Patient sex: F
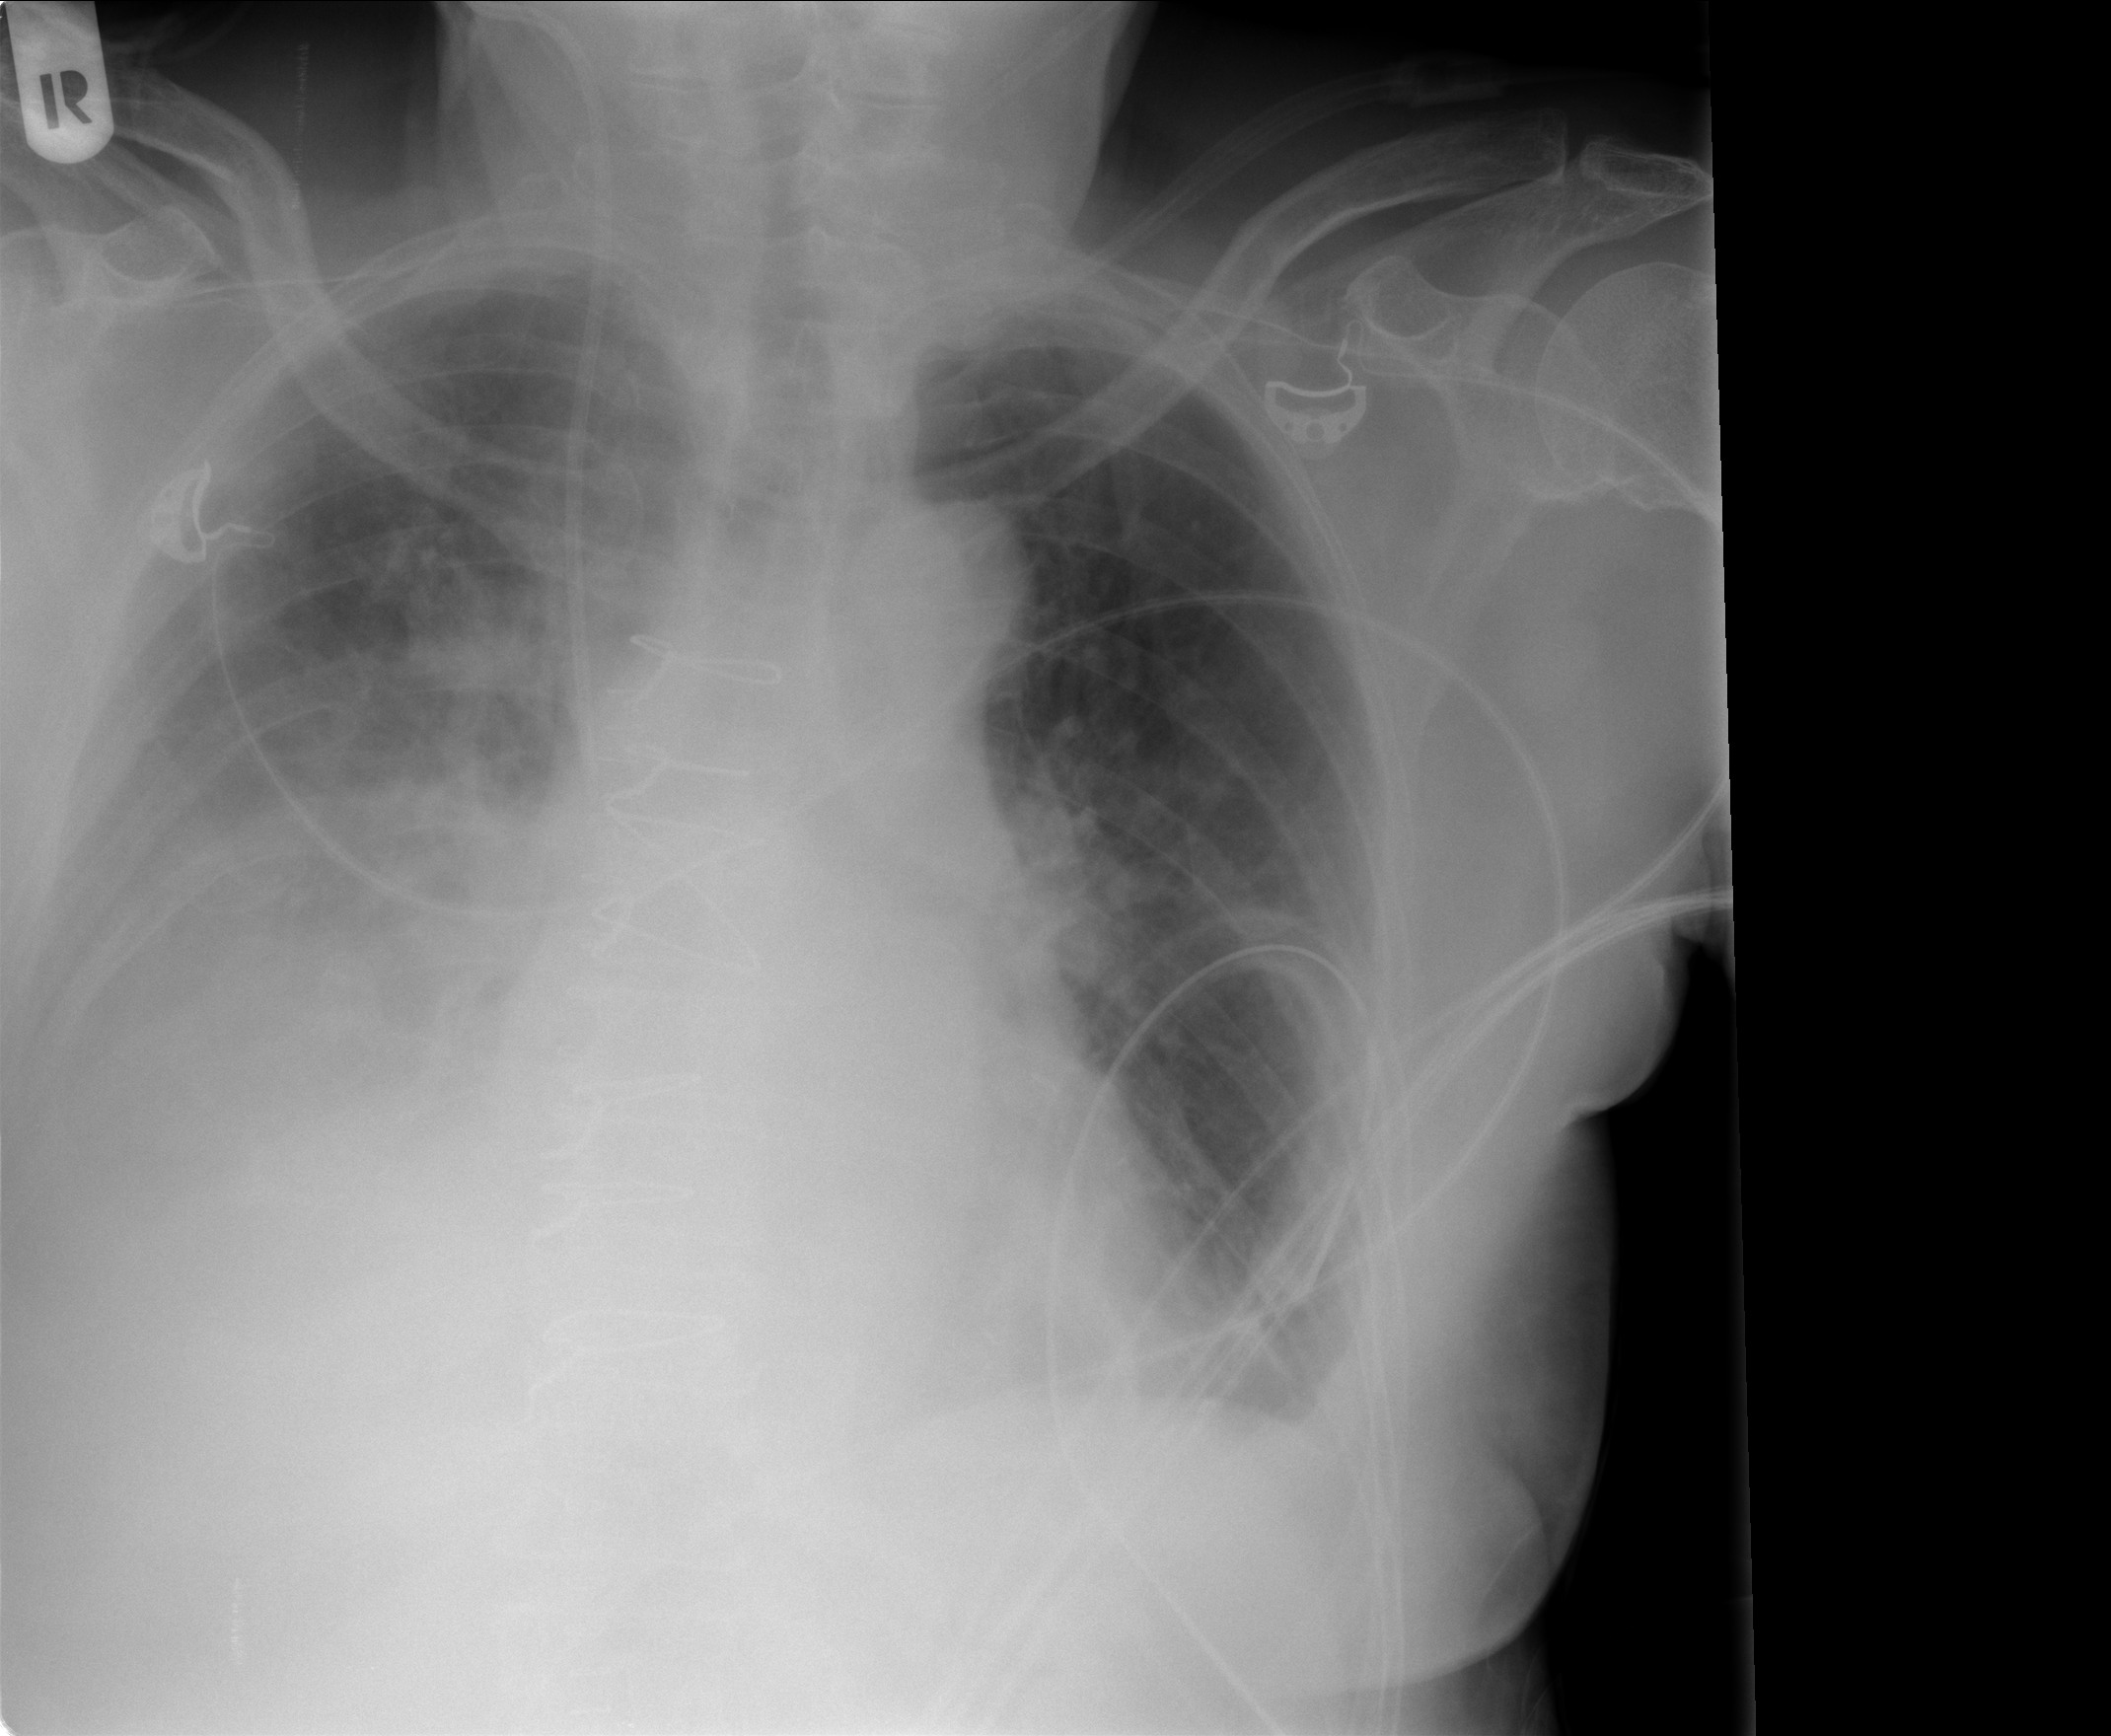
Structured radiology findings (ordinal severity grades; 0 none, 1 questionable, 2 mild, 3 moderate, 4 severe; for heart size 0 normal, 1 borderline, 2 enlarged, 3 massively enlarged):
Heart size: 1
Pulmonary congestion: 2
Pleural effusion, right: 1
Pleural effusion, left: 1
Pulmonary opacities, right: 3
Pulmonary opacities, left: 0
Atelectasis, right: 3
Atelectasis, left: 0